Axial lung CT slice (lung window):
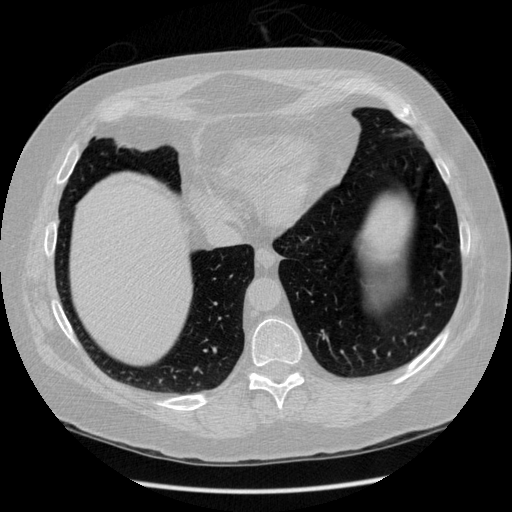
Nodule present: no